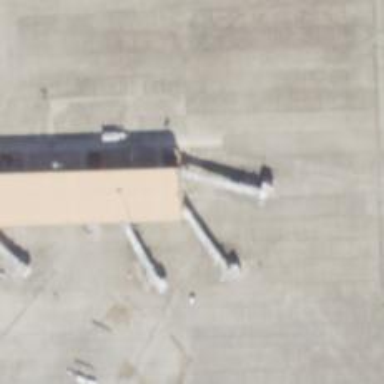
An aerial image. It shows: Airport obstacle identified as mast. It is equipped with airport lighting.